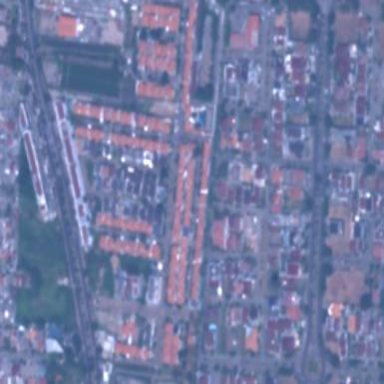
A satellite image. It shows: Residential area.